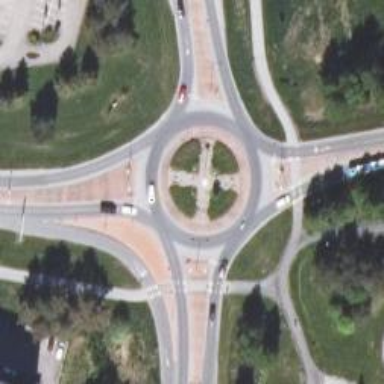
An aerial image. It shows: Secondary road with asphalt surface leading to roundabout.